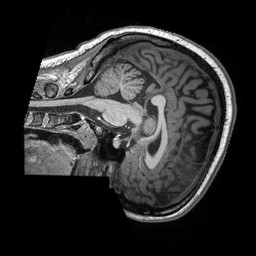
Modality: T1w
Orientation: sagittal
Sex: female